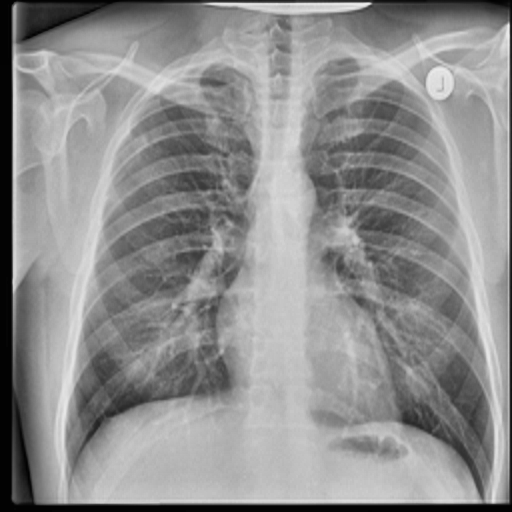
Finding: TUBERCULOSIS